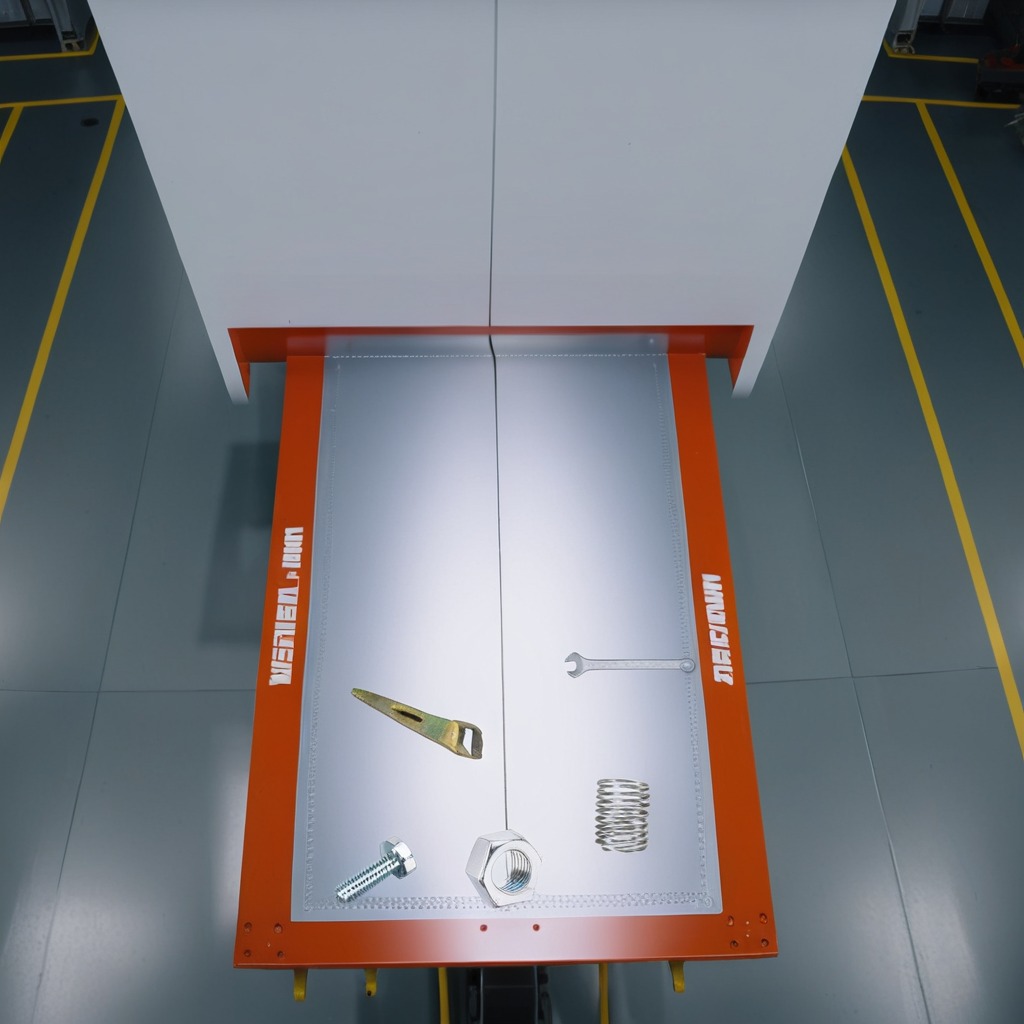
A metal machine screw, a coiled metal spring, a handheld metal saw, a metal nut, and a wrench are lying on the toolbox surface.